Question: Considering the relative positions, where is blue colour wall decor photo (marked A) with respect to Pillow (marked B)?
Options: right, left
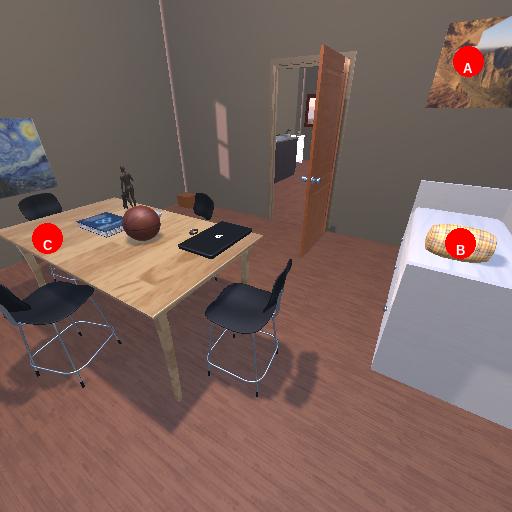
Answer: right